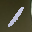
Label: 1